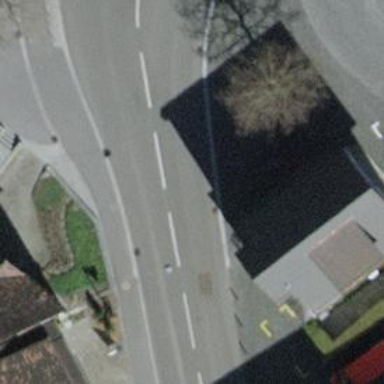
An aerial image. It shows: Uncontrolled road crossing.